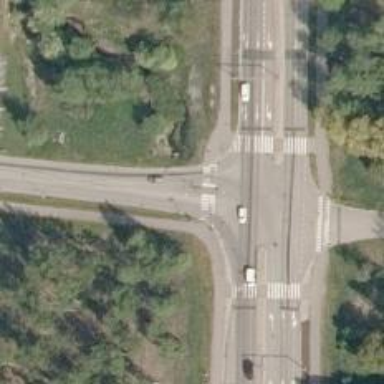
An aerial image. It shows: Road with "give way" sign.